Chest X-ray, PA view. Patient: 55 years old, sex F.
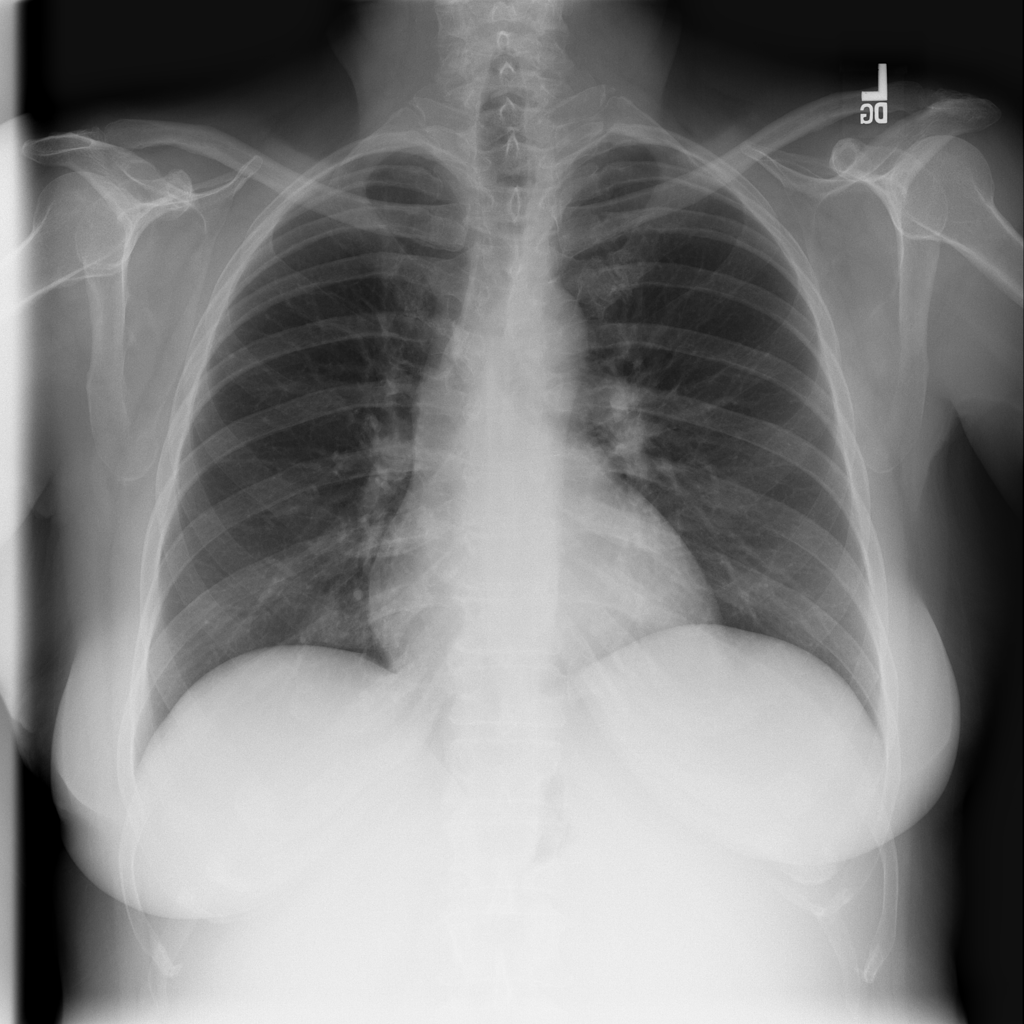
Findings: No Finding